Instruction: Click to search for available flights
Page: home
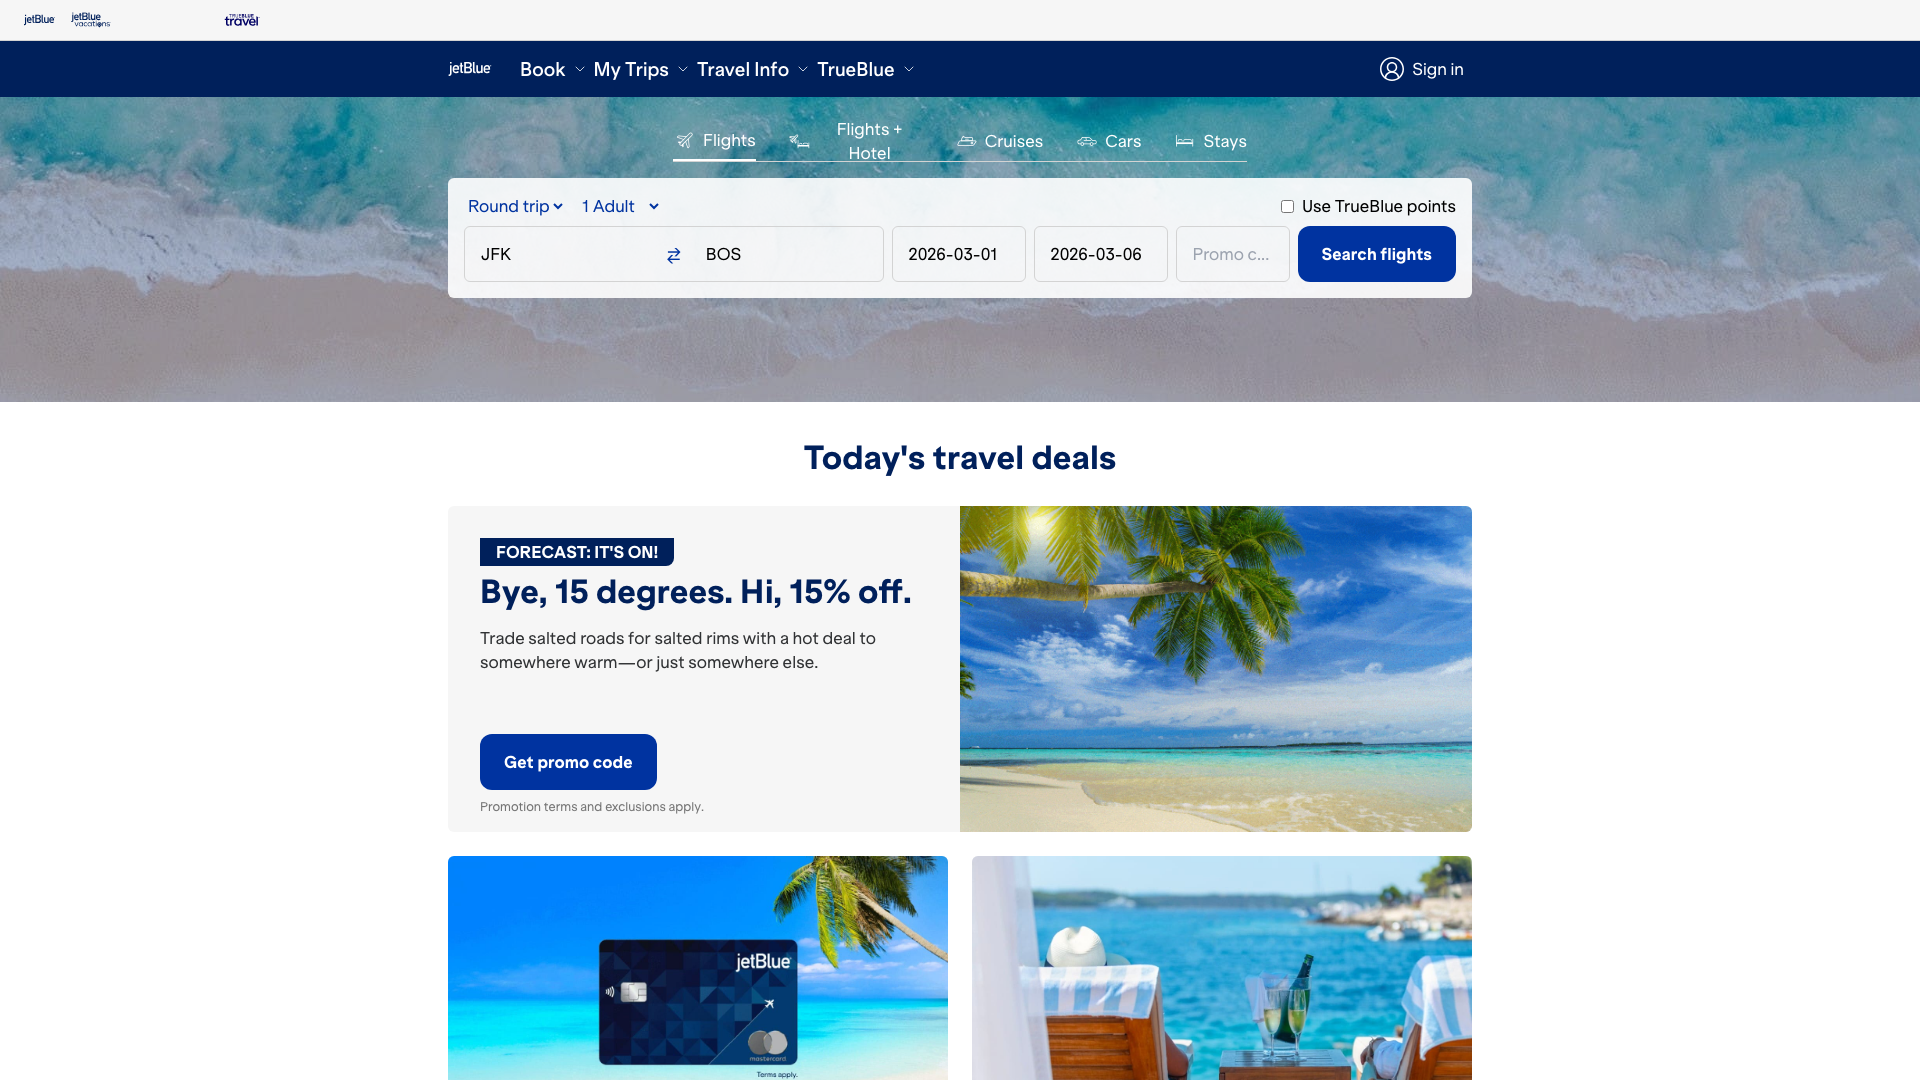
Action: click